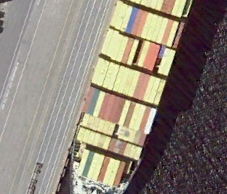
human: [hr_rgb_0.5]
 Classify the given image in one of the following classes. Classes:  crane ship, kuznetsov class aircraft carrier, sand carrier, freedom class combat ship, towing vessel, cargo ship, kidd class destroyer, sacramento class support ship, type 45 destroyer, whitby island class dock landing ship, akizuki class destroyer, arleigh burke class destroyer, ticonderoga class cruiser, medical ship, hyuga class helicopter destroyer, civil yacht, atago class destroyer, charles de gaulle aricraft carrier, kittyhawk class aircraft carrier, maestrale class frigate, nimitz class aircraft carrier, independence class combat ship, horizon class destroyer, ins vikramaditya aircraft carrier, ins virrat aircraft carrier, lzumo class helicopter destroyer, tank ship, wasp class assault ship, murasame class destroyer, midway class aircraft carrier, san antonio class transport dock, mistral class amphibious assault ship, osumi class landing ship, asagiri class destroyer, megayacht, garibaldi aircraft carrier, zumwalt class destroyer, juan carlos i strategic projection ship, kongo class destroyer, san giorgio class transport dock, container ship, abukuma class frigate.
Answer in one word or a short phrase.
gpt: Container ship